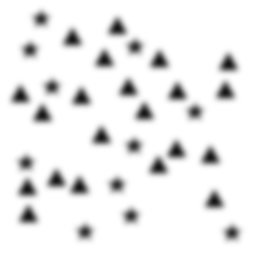
Squares: 0
Triangles: 21
Stars: 11
Total shapes: 32